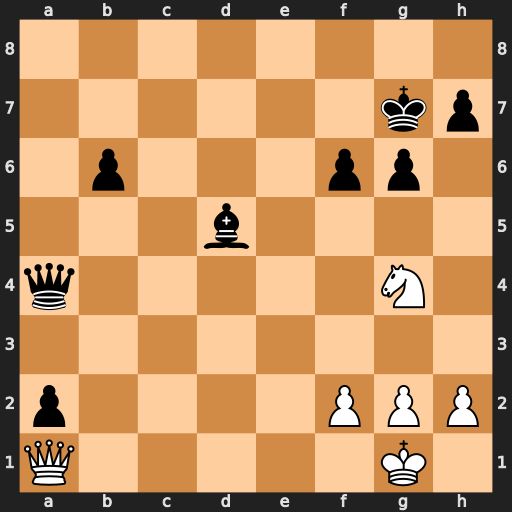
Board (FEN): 8/6kp/1p3pp1/3b4/q5N1/8/p4PPP/Q5K1
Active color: w
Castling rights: -
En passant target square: -
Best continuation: Qxf6+ Kg8 Nh6#